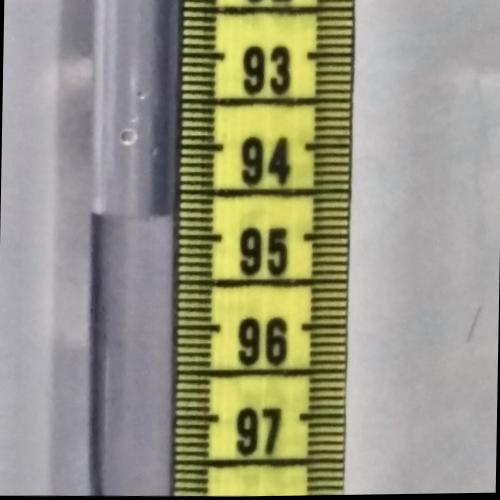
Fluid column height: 94.7 cm